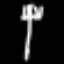
Label: fork